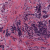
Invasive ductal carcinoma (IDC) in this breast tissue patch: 1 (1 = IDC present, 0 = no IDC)